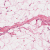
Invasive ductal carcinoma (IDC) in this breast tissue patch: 0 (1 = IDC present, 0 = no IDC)